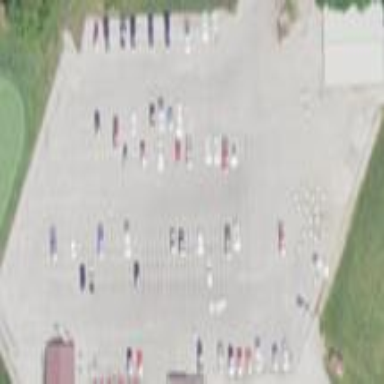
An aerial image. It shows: Parking area.